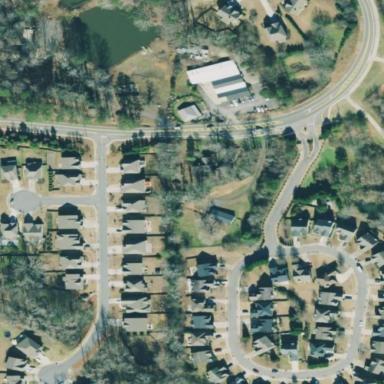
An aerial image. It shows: Residential area composed of single-family homes.